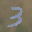
Label: 3